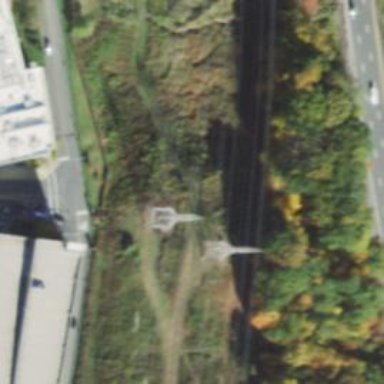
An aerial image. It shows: Power tower.